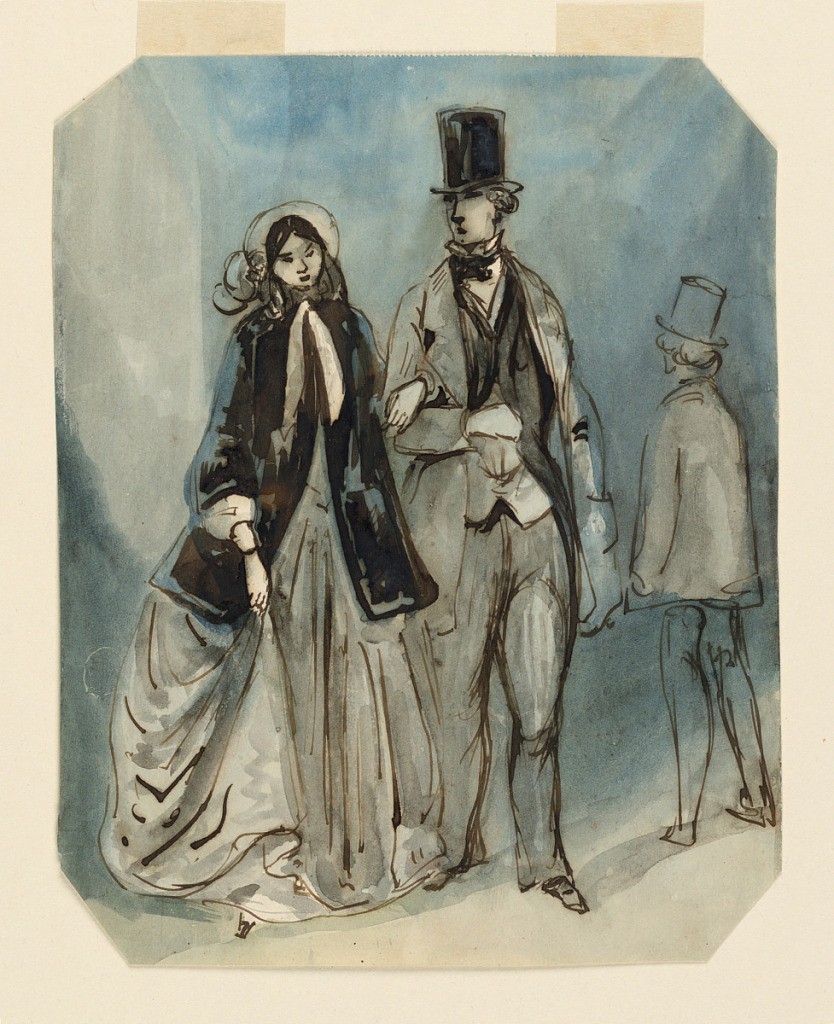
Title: The Promenade
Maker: Constantin Guys, French, 1802 – 1892
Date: ca. 1858
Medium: Brush and blue and gray wash, pen and brown ink on paper
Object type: Drawing
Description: Vertical rectangle, bevelled corners. A couple promenading arm in arm viewed frontally. Woman dressed in a silk hoop skirt with a hip-length black velvet jacket; man in afternoon clothes, high silk hat. At right, view from the back of a male figure walking in opposite direction.